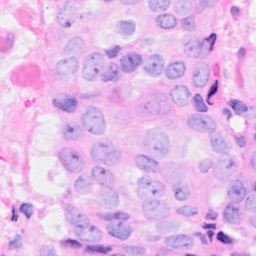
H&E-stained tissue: Breast